Field crop: maize
Growth stage: 1
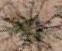
Species: salsola